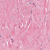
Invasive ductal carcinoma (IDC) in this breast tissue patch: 0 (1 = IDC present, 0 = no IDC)